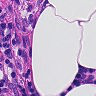
Metastatic tissue present: no